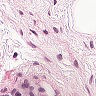
Metastatic tissue present: no